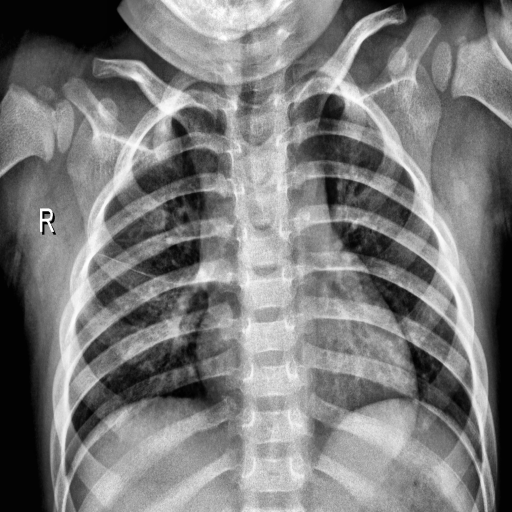
Finding: NORMAL